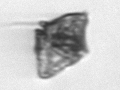
Label: Kryptoperidinium_triquetrum